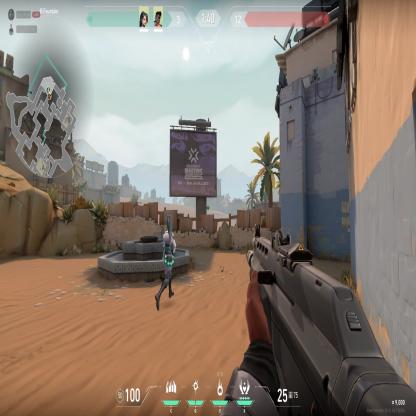
Label: teammate